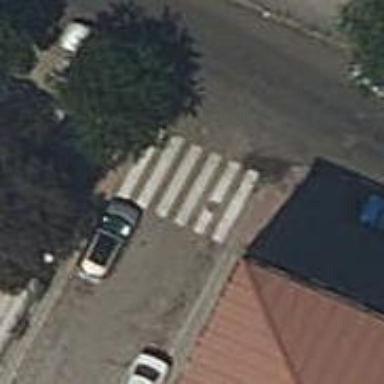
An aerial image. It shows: Footway with zebra crossing.